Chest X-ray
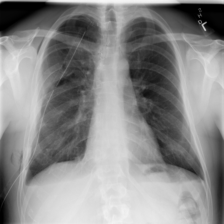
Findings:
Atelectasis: negative
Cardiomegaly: negative
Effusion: negative
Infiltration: negative
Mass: negative
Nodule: negative
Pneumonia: negative
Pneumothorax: positive
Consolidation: negative
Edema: negative
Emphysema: negative
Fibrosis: negative
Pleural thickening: negative
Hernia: negative